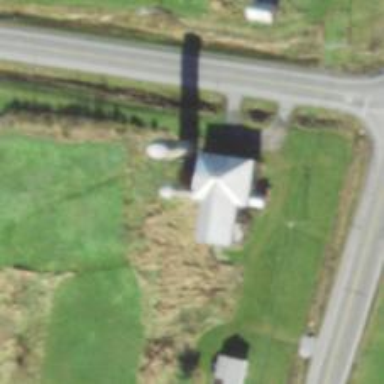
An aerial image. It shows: Silo.